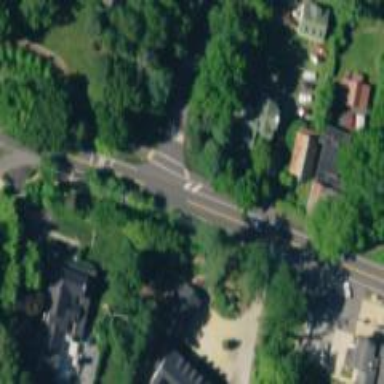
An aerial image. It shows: Uncontrolled road crossing with lines markings.